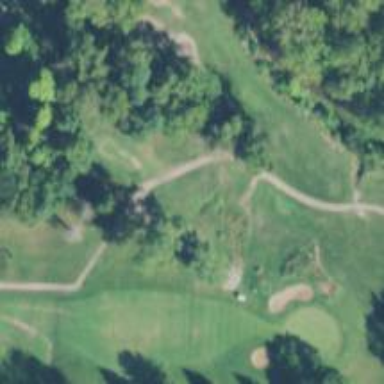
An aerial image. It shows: Pathway for golf carts.